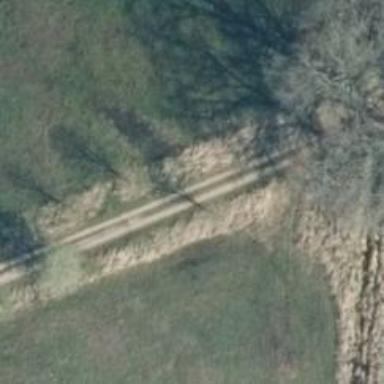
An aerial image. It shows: Gravel track with Grade 3 quality.